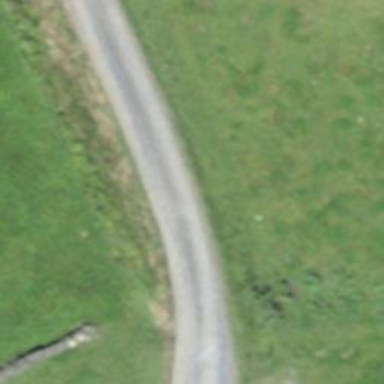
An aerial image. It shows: Unclassified road with excellent trail visibility.